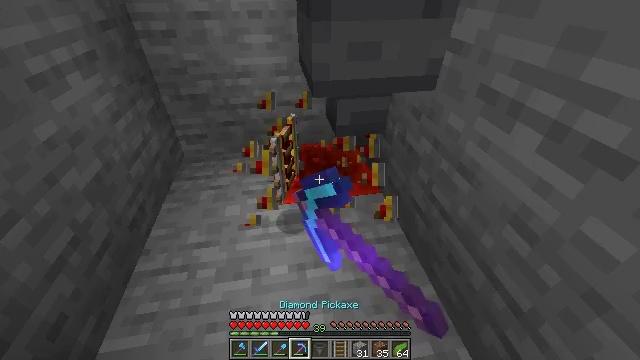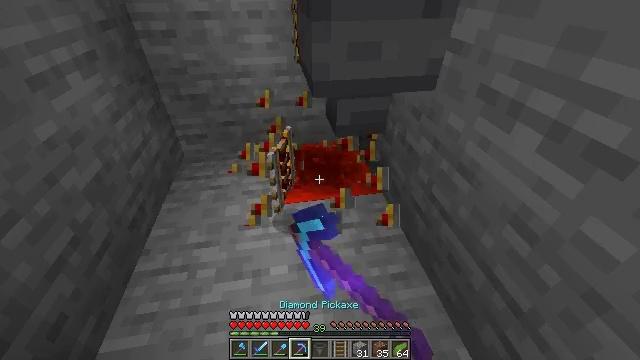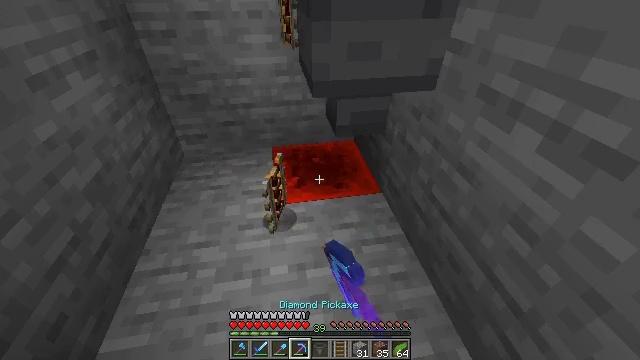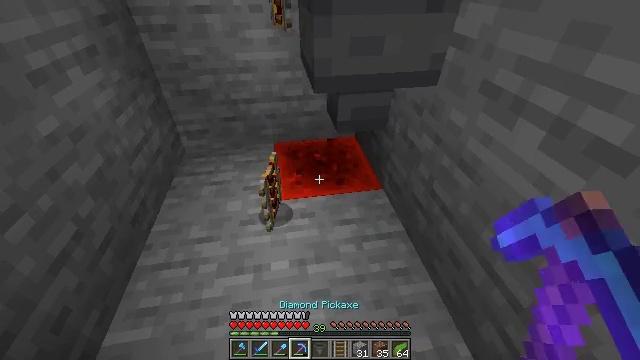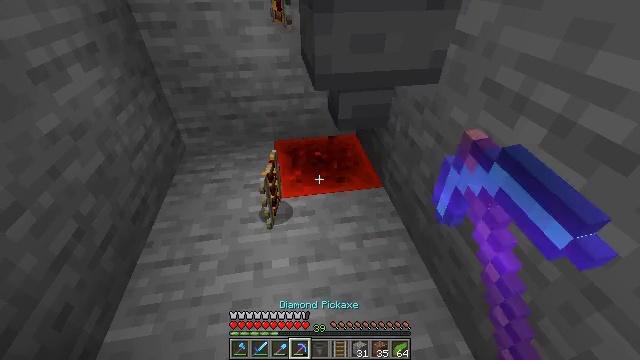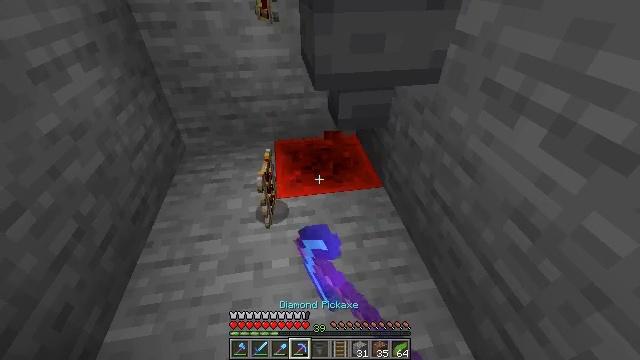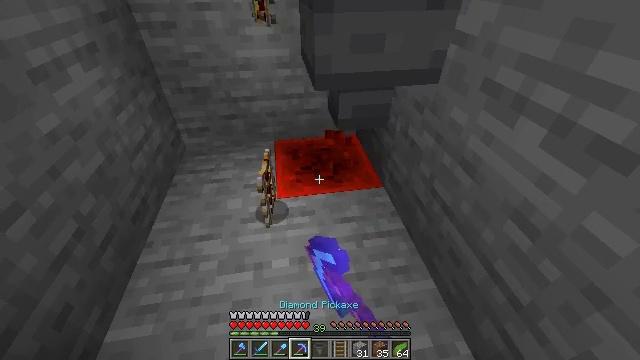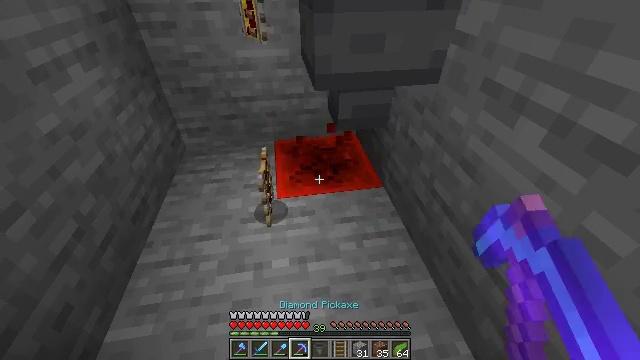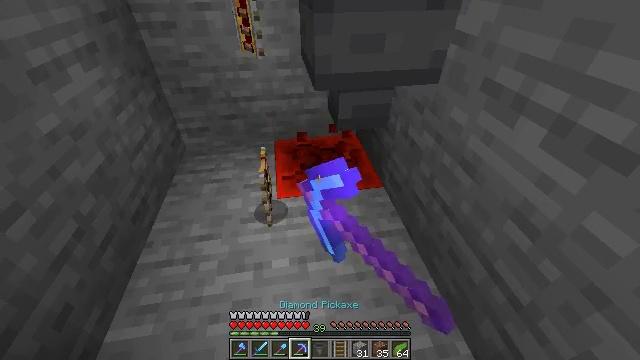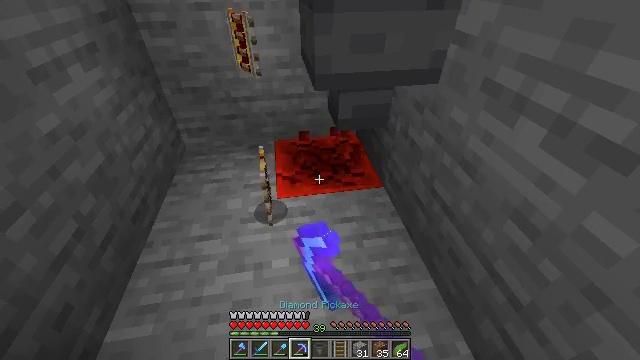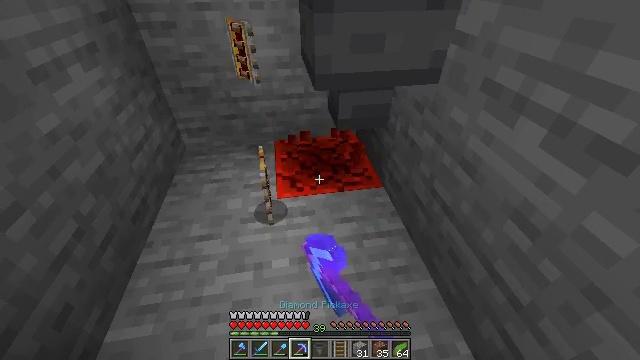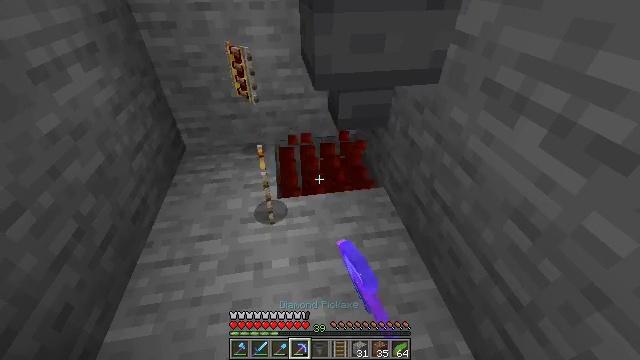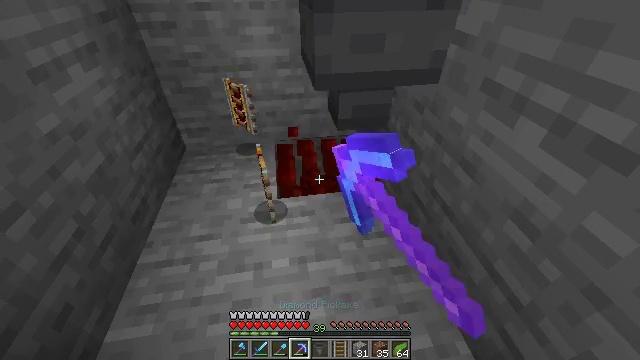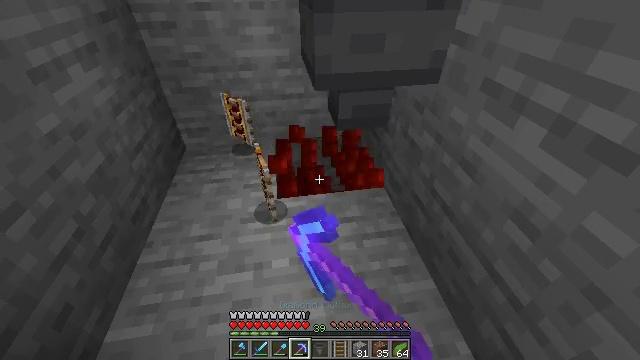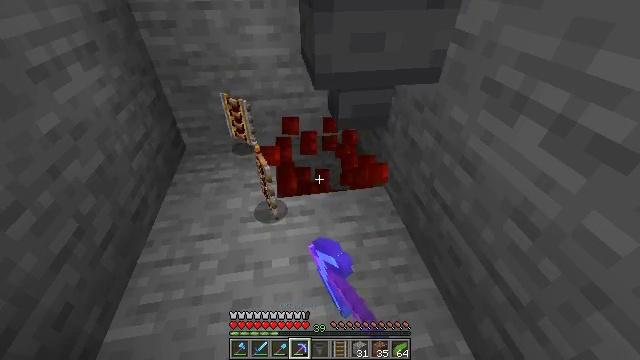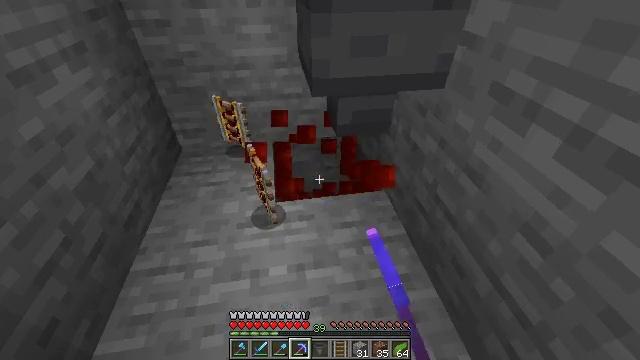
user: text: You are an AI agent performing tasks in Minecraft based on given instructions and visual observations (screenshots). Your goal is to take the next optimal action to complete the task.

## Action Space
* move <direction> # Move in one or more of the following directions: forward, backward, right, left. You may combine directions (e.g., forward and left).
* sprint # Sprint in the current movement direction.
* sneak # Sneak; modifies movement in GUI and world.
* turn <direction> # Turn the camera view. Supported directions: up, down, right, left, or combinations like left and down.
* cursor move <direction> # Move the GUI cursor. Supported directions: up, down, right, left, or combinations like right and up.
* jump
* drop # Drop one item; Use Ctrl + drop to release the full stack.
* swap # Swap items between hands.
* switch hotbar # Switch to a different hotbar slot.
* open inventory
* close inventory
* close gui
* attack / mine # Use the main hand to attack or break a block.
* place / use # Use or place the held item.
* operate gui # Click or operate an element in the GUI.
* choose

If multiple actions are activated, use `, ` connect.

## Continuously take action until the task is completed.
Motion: motion action
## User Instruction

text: Find and mine the redstone block.
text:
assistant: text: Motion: attack / mine
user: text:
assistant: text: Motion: attack / mine
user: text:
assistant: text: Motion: attack / mine
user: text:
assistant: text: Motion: attack / mine
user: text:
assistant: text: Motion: attack / mine
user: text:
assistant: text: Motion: attack / mine
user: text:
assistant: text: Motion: attack / mine
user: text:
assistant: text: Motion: attack / mine
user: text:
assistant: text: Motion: attack / mine
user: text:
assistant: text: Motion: attack / mine
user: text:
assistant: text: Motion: attack / mine
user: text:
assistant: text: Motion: attack / mine
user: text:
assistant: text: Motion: attack / mine
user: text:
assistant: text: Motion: attack / mine
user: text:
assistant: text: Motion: move forward
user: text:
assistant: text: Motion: no_op